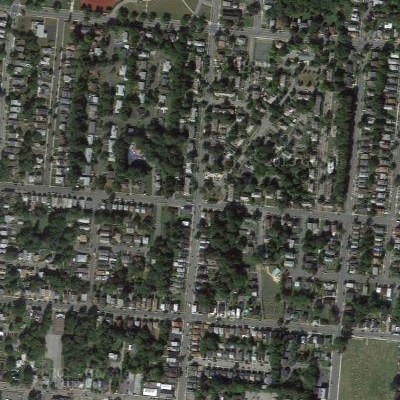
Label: Resident